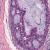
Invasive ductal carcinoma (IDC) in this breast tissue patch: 0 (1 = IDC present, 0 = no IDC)